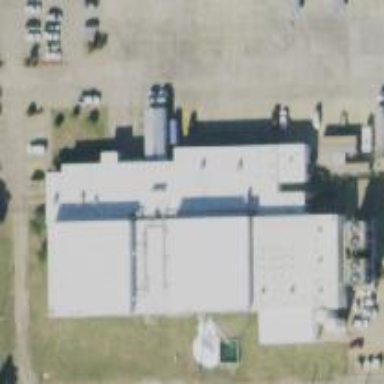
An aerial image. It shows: Commercial building.